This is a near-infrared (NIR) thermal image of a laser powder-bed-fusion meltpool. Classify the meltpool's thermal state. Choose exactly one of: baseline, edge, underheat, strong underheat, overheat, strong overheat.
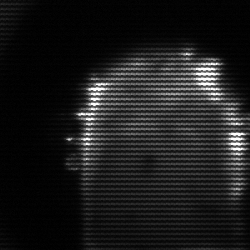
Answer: baseline